Question: I'm using the Grouped Bar Chart(<URL>, but the text of the x-axis is very long, as shown in attached picture. How to rotate the text? Thank you.
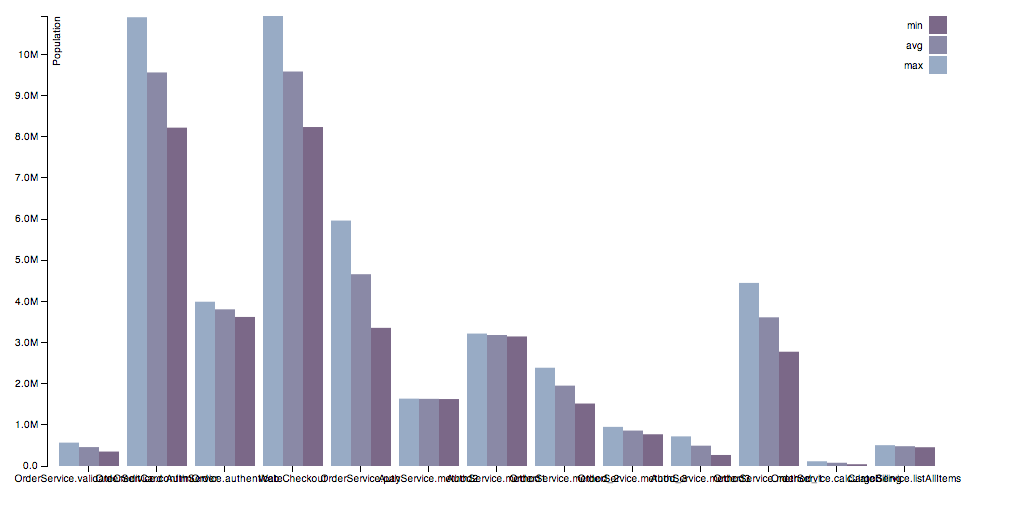
Answer: A reasonable solution can be found <URL>
The result looks like this:

Make sure you fully understand this portion of code:
'''
svg.append("g")
.attr("class", "x axis")
.attr("transform", "translate(0," + height + ")")
.call(xAxis)
.selectAll("text")
.style("text-anchor", "end")
.attr("dx", "-.8em")
.attr("dy", ".15em")
.attr("transform", "rotate(-65)");
'''
'-65' is the angle the label text is rotated, in degrees.
Also, you should increase margin at the bottom, so that the rotated text doesn't get clipped.
WARNING: Rotated text is inevitably rendered by browsers at the end (D3 just creates appropriate svg that is interpreted by browsers), and they do a lousy job rendering rotated text (as opposed to lets say advanced drawing or diagramming software).
Also, related StackOverflow questions:
<URL>
<URL>